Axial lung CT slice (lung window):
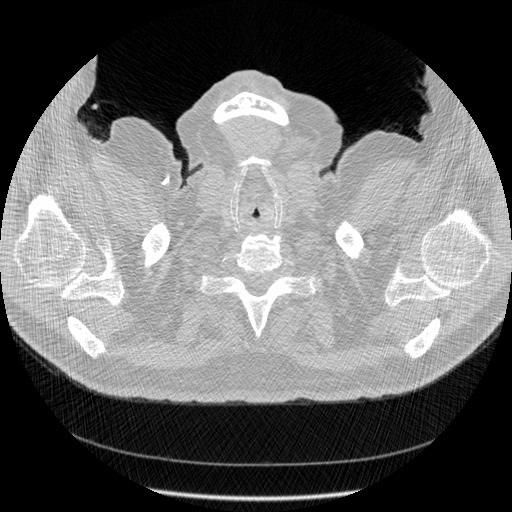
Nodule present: no